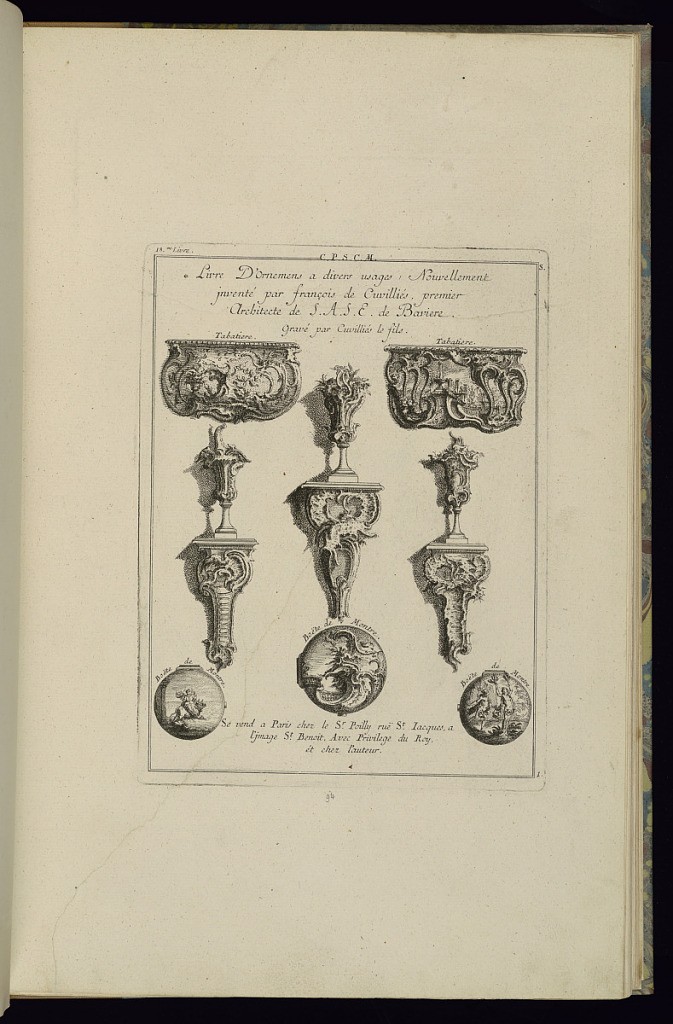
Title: Design for Two Snuffboxes, Three Watchcase Lids, and Three Wall Brackets
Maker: François de Cuvilliés the Elder, Belgian, 1695 - 1768
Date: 1745
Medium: Etching and engraving on off-white laid paper
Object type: Print
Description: Designs for wall brackets, snuff boxes and watchcase lids. The items are decorated with ornament motifs from antiquity and of scrolls and shells. This is the second state of 1921-6-285-94.